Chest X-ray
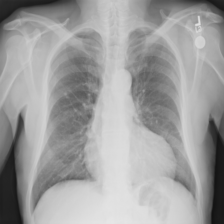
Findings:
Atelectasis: negative
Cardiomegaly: positive
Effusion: negative
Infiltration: negative
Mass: negative
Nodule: negative
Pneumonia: negative
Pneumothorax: negative
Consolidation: negative
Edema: negative
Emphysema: negative
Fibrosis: negative
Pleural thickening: negative
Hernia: negative